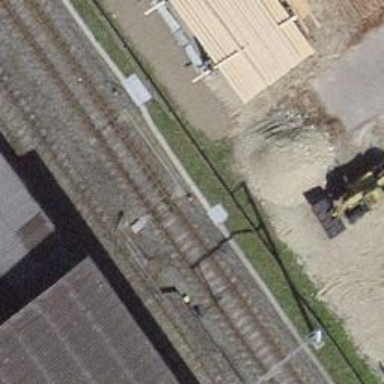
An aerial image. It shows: Single railway track with electrified contact line.